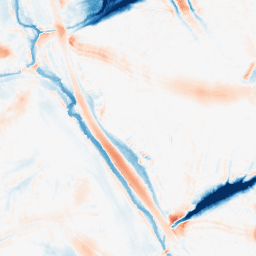
Category: morphological
Decomposition family: tophat_combined
Decomposition parameters: size: 20
Upsampling method: regularized
Upsampling parameters: scale: 2
lambda_reg: 0.01
Upsampling scale: 2